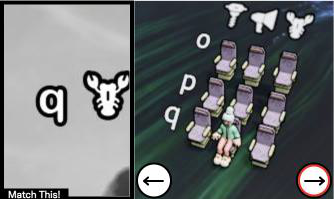
Task: seats
Answer: no